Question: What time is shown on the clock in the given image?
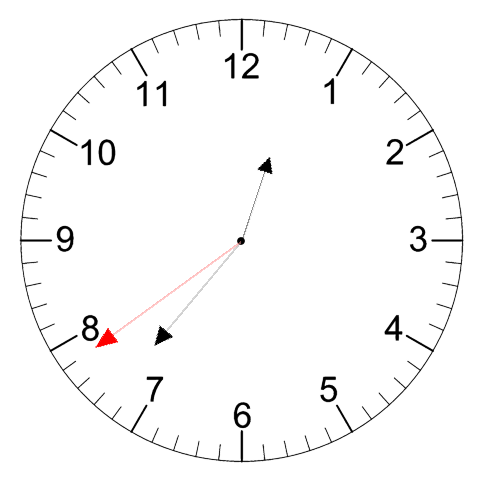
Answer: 12:36:39